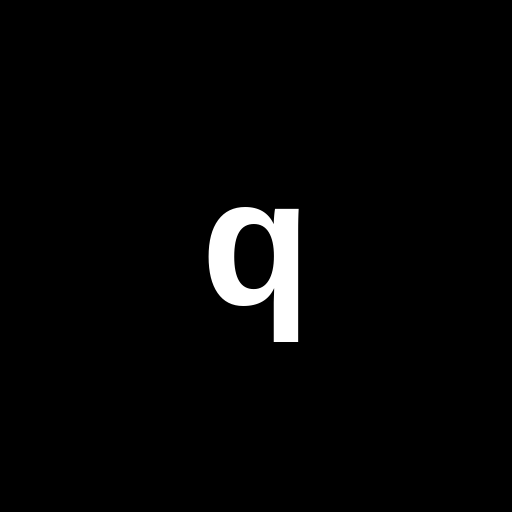
Character: q
Unicode: U+0071 (LATIN SMALL LETTER Q)